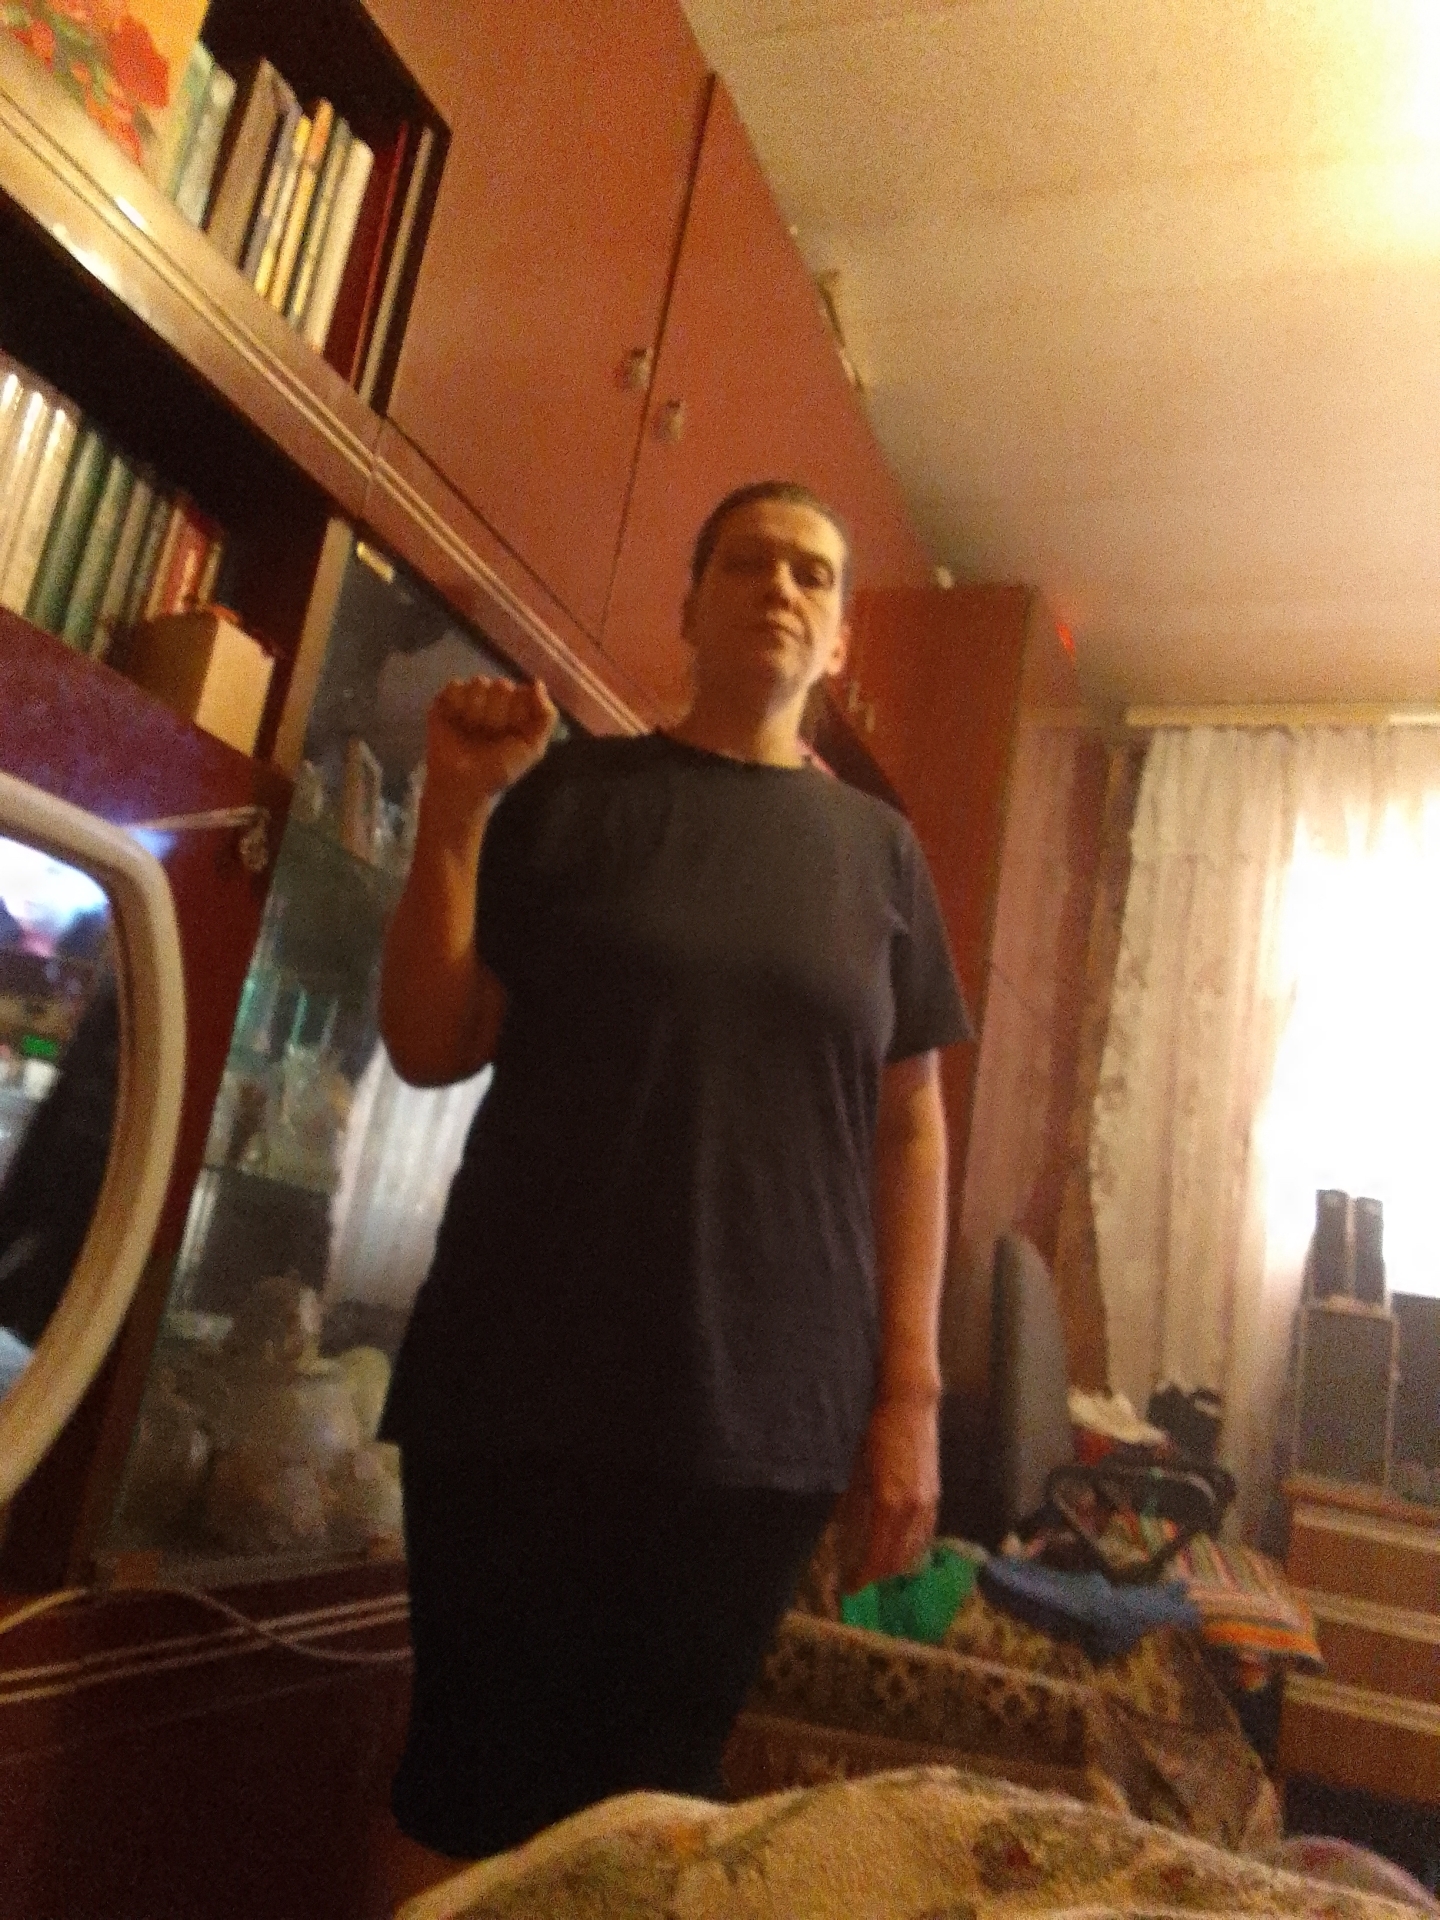
Label: noise